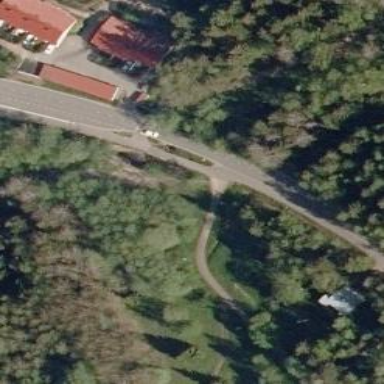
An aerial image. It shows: Asphalt cycleway.